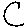
Label: moon